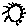
Label: sun